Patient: sex M, age 71
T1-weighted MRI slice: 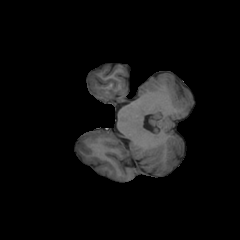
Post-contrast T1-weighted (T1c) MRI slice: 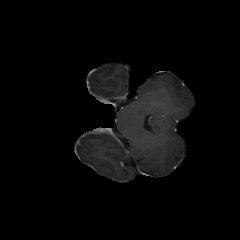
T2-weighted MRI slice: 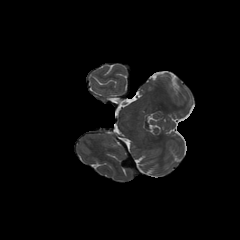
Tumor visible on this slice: yes
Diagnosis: Glioblastoma, IDH-wildtype
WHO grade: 4